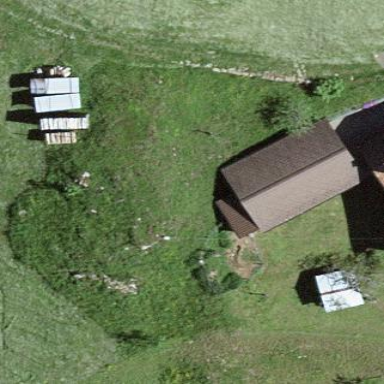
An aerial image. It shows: Garage.